Question: I'm creating a dashboard and I want to make a padding of the text inside the Button, so the text begins after the icon. I tried all padding options over the Button, but no result. The padding ones move the entry Button. Also, the spacing options where disappointing, because they control the space between lines, not the space inside the button.
Is there a way to locate the text of the Buttons after the icon?
Any idea or approach would be greatly appreciated.
Below is the idea of the what I want as Button's background.

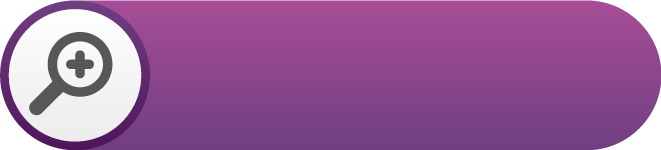
Answer: I think you can solve this easily with a 9-patch image.
Have a look at some <URL> to discover its power.
Take this 9-patch image:

Set it as your button's background. Then just write some text and the image will adapt to your text's length. In case you want the button to be of a certain width, just set a fixed width and your text will break into lines.
EDIT: When you download the image save it with a name like 'button_icon.9.png'